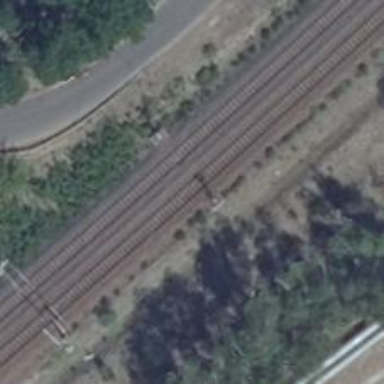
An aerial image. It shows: Railway signal.